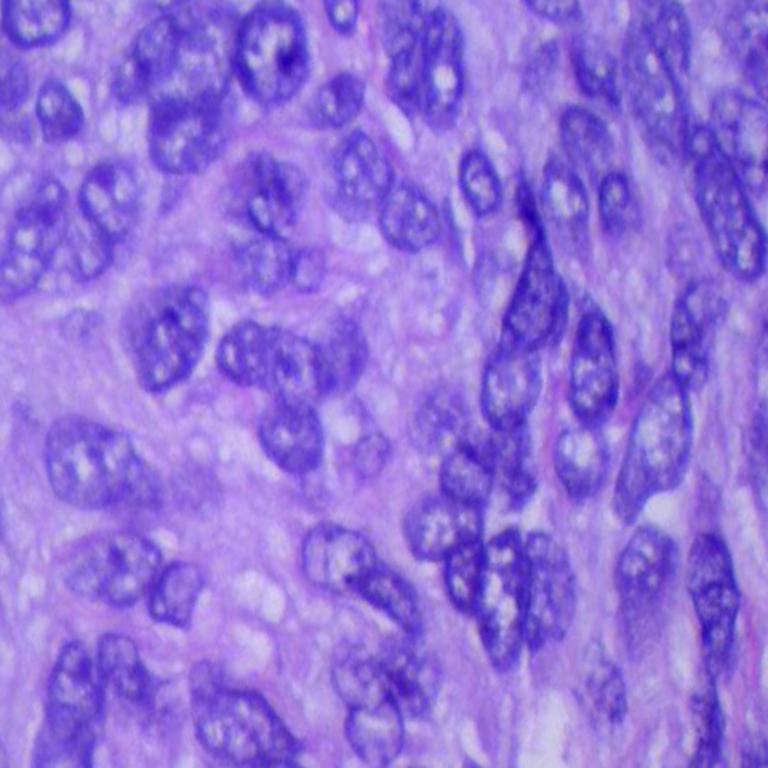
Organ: lung
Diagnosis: squamous carcinomas